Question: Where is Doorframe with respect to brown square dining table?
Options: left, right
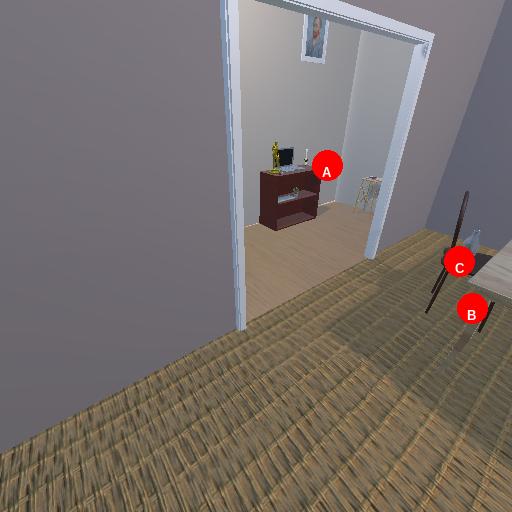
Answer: left